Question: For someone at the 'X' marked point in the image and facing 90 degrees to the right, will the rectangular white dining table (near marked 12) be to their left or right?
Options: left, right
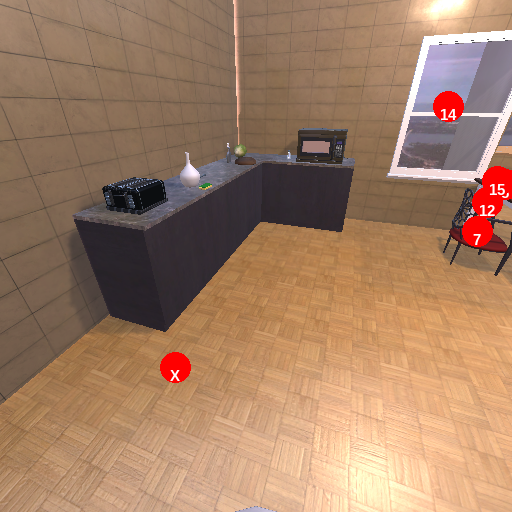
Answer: left